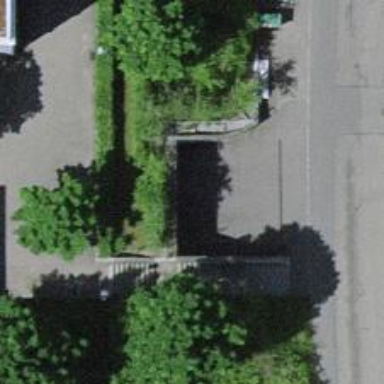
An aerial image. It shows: Parking entrance.